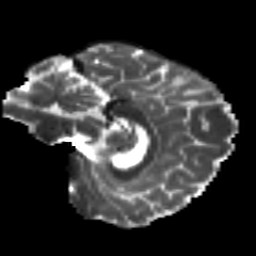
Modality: T2w
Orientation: sagittal
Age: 27
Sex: female
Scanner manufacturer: siemens
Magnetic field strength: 3 T
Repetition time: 8.8 s
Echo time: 0.085 s